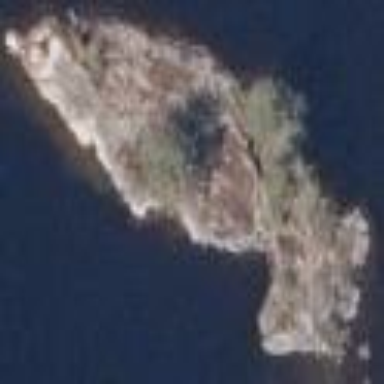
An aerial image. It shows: Islet covered with woodland.